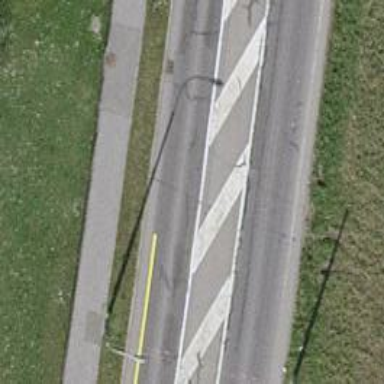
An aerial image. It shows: Secondary road with separate sidewalks. The road has lane markings and trolley wires.